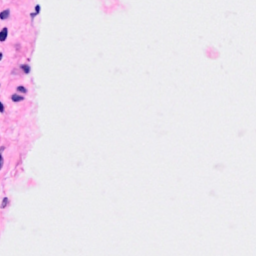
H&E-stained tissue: Breast